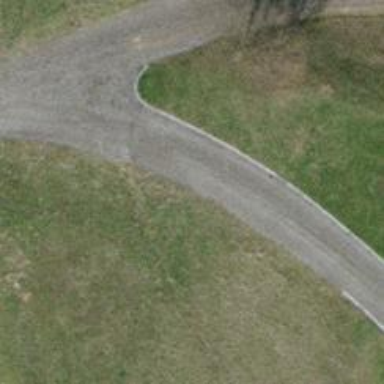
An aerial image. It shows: Track road with grade1 pebblestone surface.